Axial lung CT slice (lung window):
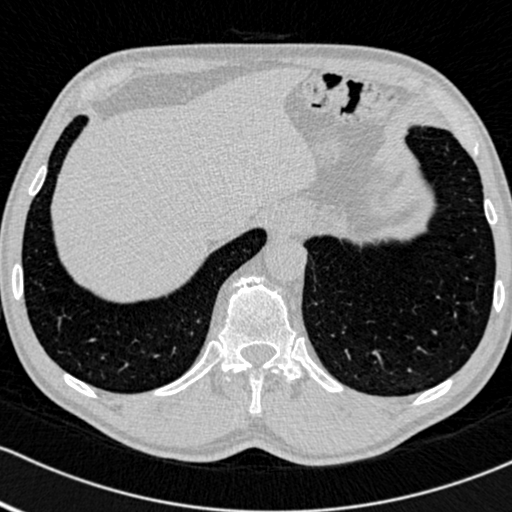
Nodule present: no